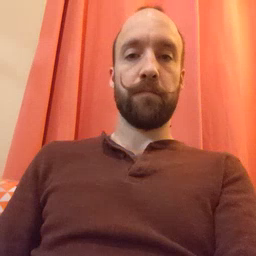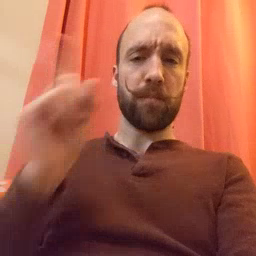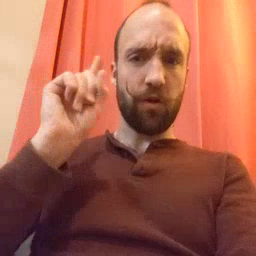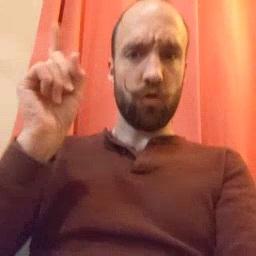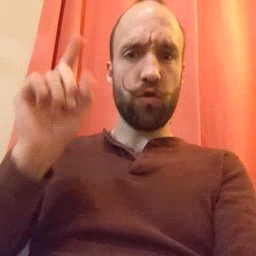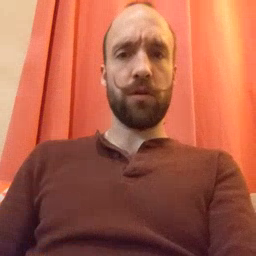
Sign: where